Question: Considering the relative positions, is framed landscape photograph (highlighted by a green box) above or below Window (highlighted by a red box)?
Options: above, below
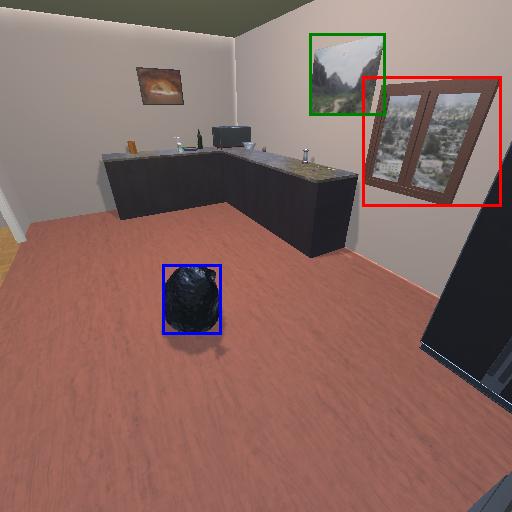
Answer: above